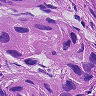
Metastatic tissue present: yes